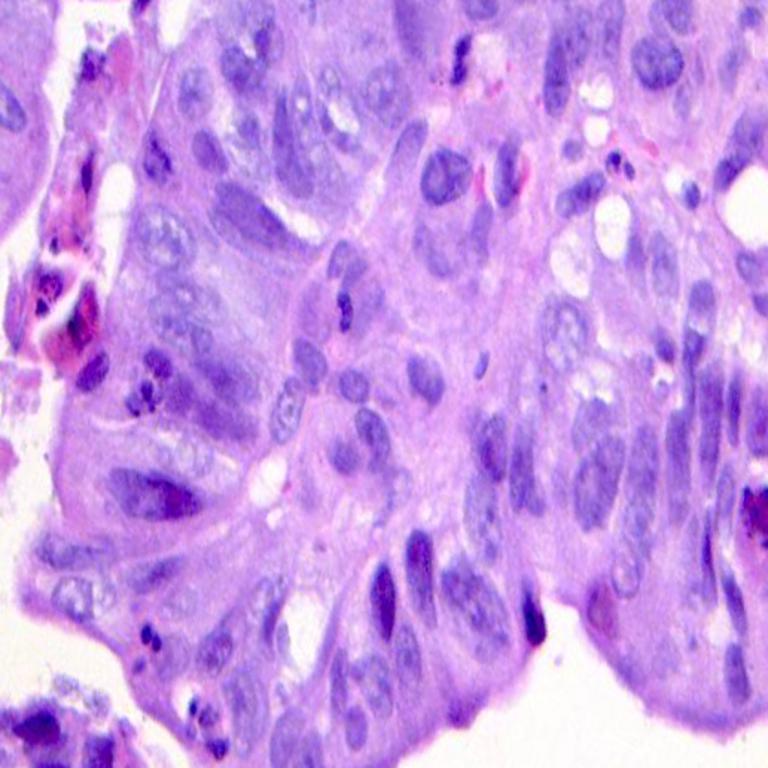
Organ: colon
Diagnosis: adenocarcinomas